Interaction volume radius: 10 \u00c5
Interaction volume height: 15 \u00c5
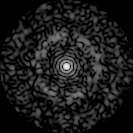
Disorder parameter: 0.8327